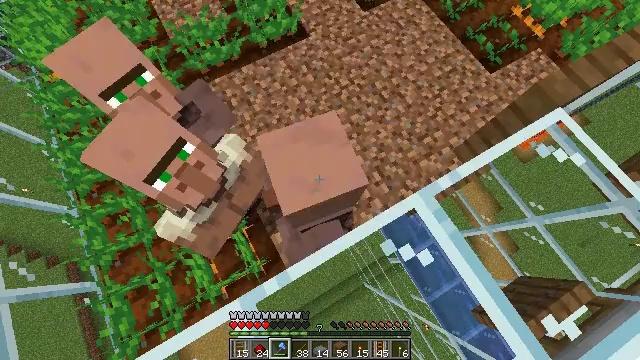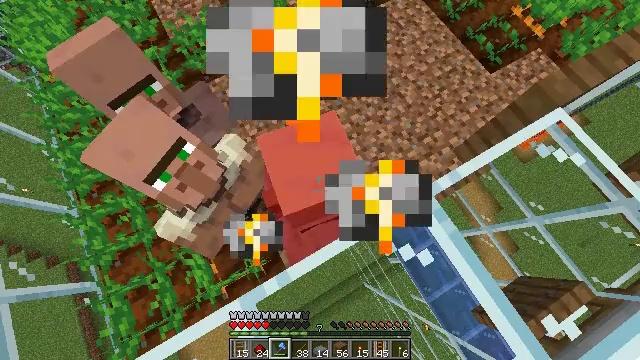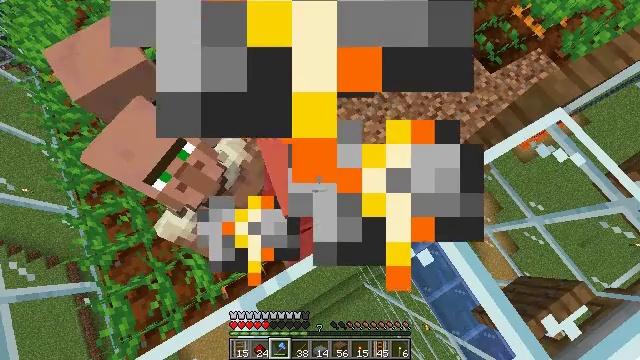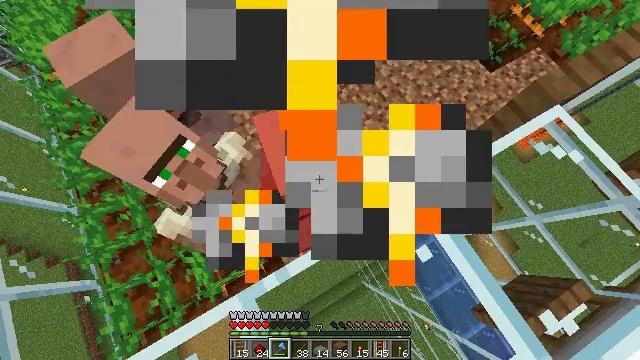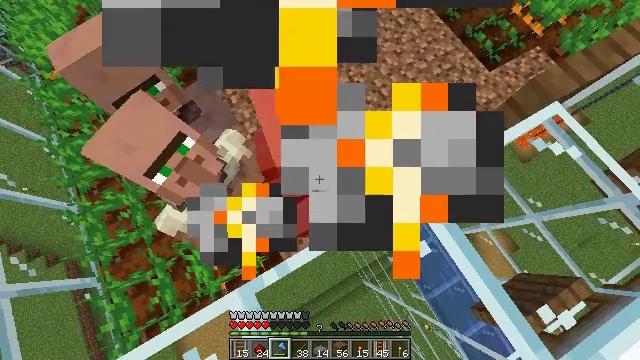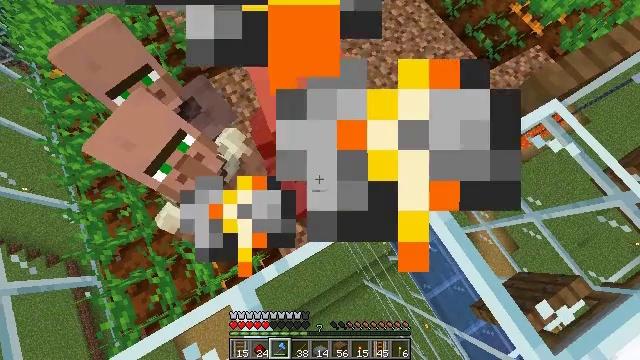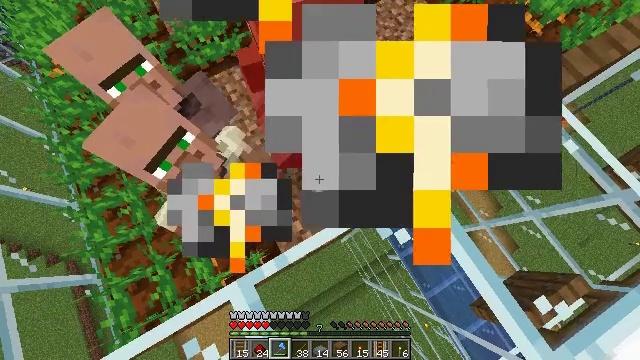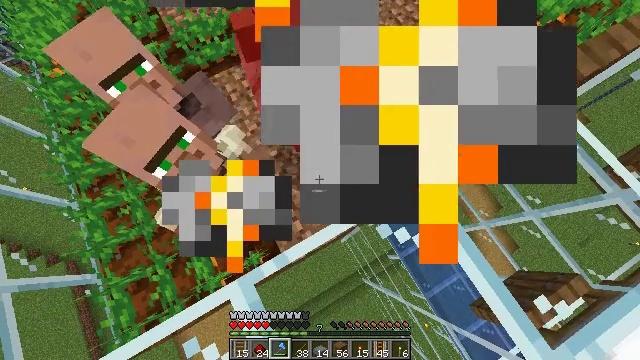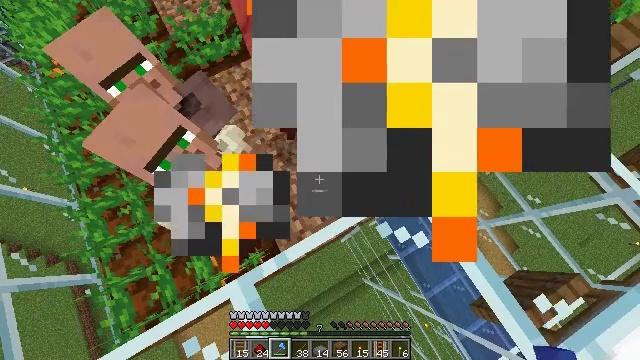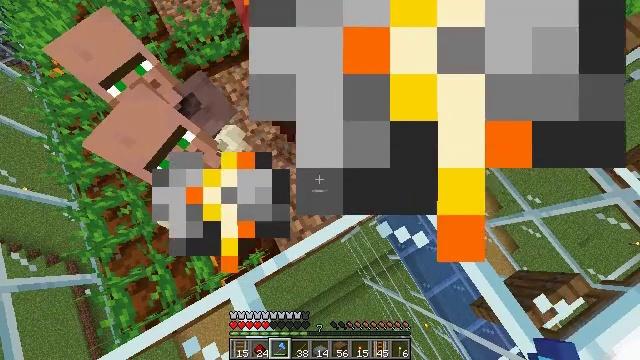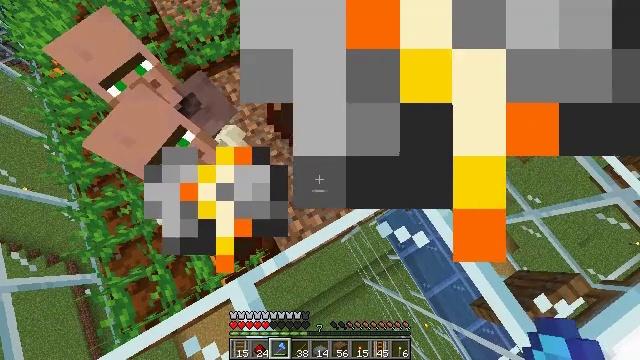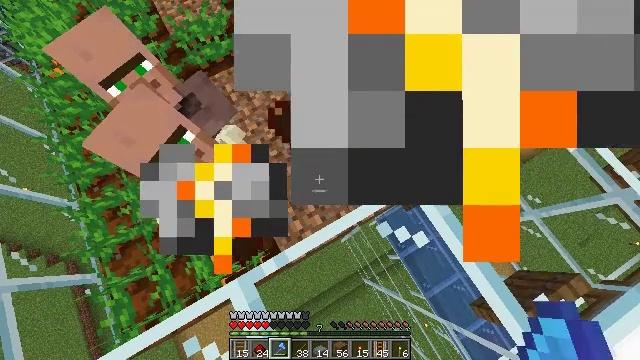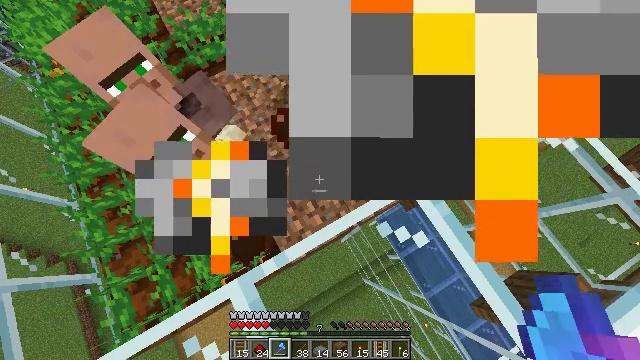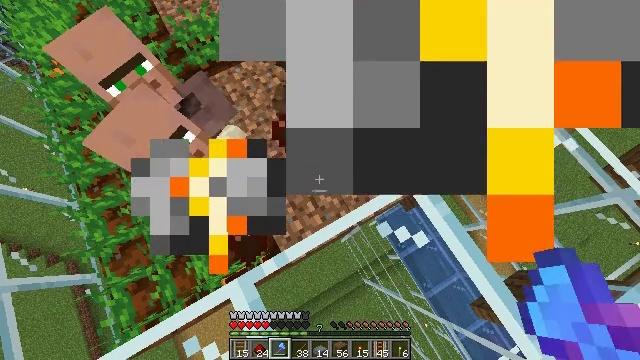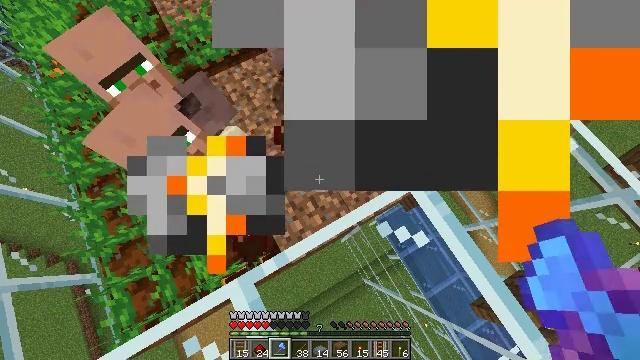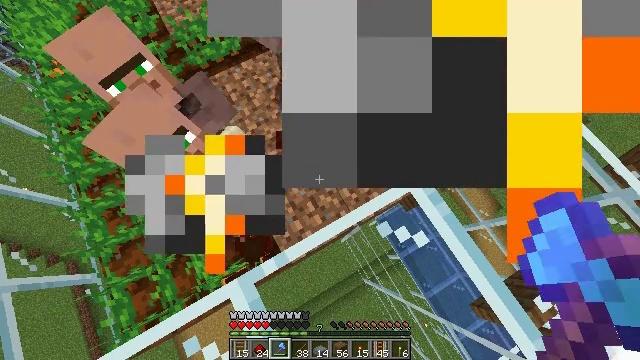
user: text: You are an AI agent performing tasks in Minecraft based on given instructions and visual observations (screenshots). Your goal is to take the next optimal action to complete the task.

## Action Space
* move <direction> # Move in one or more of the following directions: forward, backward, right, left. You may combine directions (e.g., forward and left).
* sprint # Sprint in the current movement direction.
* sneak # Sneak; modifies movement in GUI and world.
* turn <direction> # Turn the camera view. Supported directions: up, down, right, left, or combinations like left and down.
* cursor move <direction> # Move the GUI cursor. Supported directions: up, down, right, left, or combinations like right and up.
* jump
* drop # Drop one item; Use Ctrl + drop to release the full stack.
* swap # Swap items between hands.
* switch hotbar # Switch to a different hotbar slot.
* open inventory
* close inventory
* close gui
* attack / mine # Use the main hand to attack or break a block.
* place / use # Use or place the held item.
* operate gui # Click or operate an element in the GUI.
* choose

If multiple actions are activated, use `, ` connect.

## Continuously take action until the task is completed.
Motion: motion action
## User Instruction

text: Kill a villager.
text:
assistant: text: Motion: sneak
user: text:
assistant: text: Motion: sneak
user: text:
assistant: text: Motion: sneak
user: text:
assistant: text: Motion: sneak
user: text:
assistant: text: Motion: sneak
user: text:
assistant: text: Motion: sneak
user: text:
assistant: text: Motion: sneak
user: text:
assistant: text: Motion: sneak
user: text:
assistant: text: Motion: sneak
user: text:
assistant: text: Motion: sneak
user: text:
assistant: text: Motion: sneak
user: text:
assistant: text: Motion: sneak
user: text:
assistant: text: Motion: sneak
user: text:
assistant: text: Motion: sneak
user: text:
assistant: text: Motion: sneak
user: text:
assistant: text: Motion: sneak
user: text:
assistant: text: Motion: sneak
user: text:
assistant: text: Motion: sneak
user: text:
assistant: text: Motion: sneak
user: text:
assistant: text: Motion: sneak
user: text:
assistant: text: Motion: sneak
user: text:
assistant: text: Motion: sneak
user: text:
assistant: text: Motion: sneak
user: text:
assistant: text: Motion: sneak
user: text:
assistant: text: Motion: sneak
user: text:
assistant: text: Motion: sneak
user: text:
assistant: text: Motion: sneak
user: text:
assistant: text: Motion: sneak
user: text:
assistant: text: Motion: sneak
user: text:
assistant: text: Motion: sneak